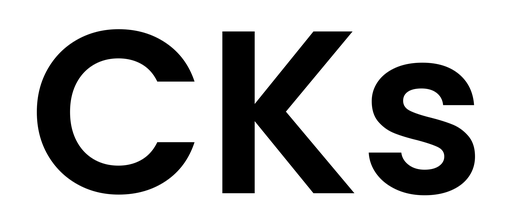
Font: Poppins-SemiBold